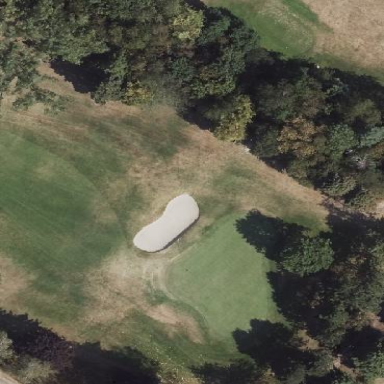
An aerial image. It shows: Golf green.